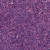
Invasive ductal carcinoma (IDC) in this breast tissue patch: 1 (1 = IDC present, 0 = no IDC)